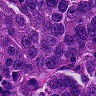
Metastatic tissue present: yes